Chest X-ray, PA view. Patient: 47 years old, sex F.
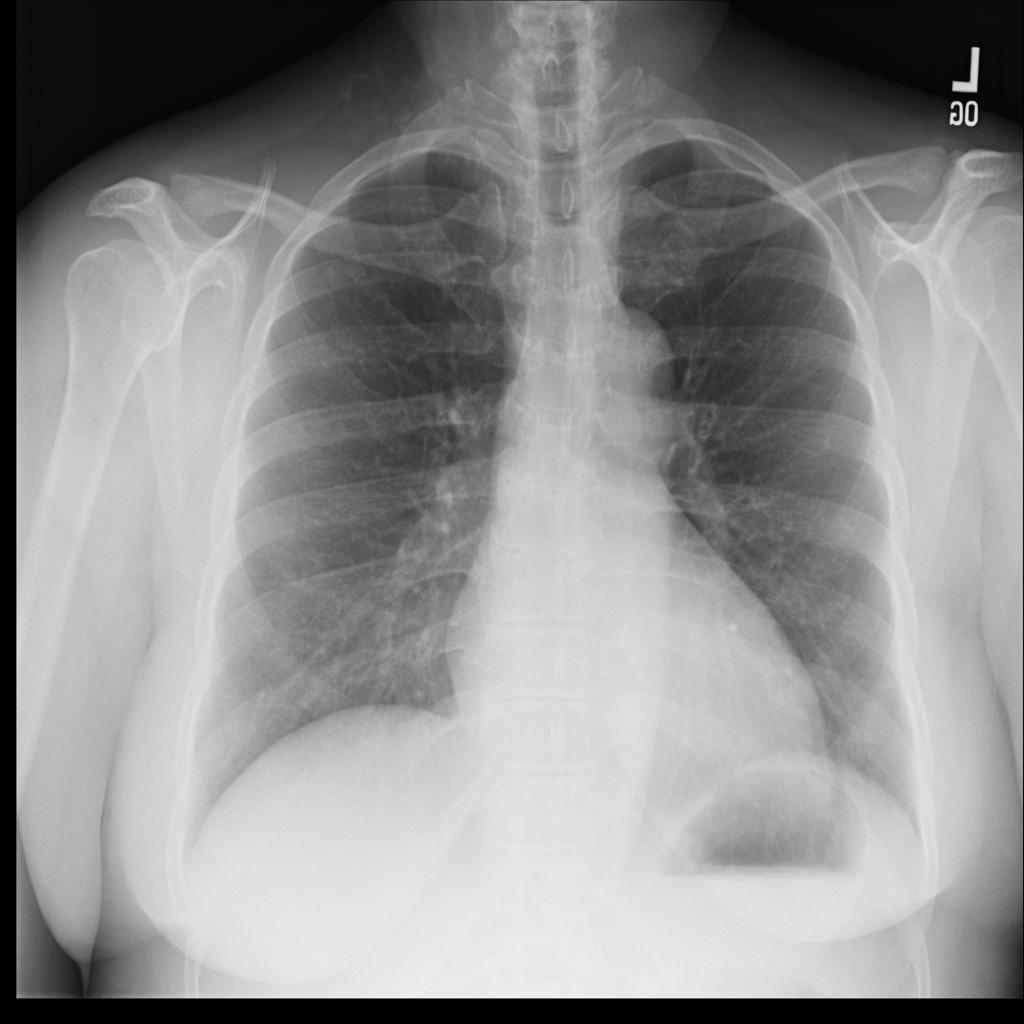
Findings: No Finding